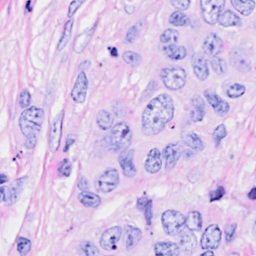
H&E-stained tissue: Breast